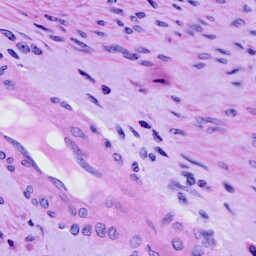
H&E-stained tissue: Cervix